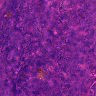
Metastatic tissue present: no